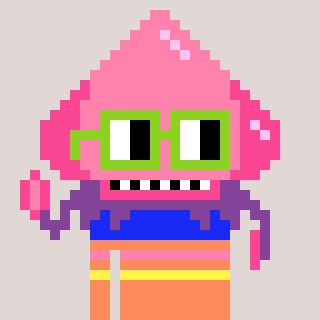
a pixel art character with square light green glasses, a squid-shaped head and a peachy-colored body on a warm background